Question: I am designing a website and need to re size large image into a dimension of 400Wx264H without loosing aspect ration.
I have worked on different version of code but all come back with the one or the other problem.
Right now i am resizing large images into with of 400W while maintaining the aspect ratio and then i allow user to select part of image using jCrop are selectable area is 350Wx230H.
Problem with this is sometime it adds black portion to the image if the image re sized height or width was smaller than 400W or 264H pixels.
I would appreciate if some can point me to the some thing similar that i have to do.
CODE FOR Upload and re-sizing image is BELOW
'''
public void ResizeImageFreeSize(string OriginalFile, string NewFile, int NewWidth, int MaxHeight, bool OnlyResizeIfWider, string fileExtension)
{
System.Drawing.Image FullsizeImage = System.Drawing.Image.FromFile(OriginalFile);
// Prevent using images internal thumbnail
//FullsizeImage.RotateFlip(System.Drawing.RotateFlipType.Rotate180FlipNone);
//FullsizeImage.RotateFlip(System.Drawing.RotateFlipType.Rotate180FlipNone);
//if (OnlyResizeIfWider)
//{
// if (FullsizeImage.Width <= NewWidth)
// {
// NewWidth = FullsizeImage.Width;
// }
//}
//int NewHeight = FullsizeImage.Height * NewWidth / FullsizeImage.Width;
//if (NewHeight > MaxHeight)
//{
// // Resize with height instead
// NewWidth = FullsizeImage.Width * MaxHeight / FullsizeImage.Height;
// NewHeight = MaxHeight;
//}
System.Drawing.Image NewImage = FullsizeImage.GetThumbnailImage(NewWidth, MaxHeight, null, IntPtr.Zero);
// Clear handle to original file so that we can overwrite it if necessary
FullsizeImage.Dispose();
// Save resized picture
if (fileExtension.ToLower() == ".jpg" || fileExtension.ToLower() == ".jpeg")
{
//NewImage.Save(NewFile, System.Drawing.Imaging.ImageFormat.Jpeg);
Encoder quality = Encoder.Quality;
var ratio = new EncoderParameter(quality, 100L);
var codecParams = new EncoderParameters(1);
codecParams.Param[0] = ratio;
NewImage.Save(NewFile, GetEncoder(ImageFormat.Jpeg), codecParams);
}
if (fileExtension.ToLower() == ".png")
{
NewImage.Save(NewFile, System.Drawing.Imaging.ImageFormat.Png);
}
if (fileExtension.ToLower() == ".gif")
{
NewImage.Save(NewFile, System.Drawing.Imaging.ImageFormat.Gif);
}
}
'''
ABOVE code upload the large image and re size it to fixed size of 400x264 pixels. but this approach stretches the image as i have comments the code which maintains the aspect ration.
After the Re-sized image is Uploaded i allow user to select the area from this image using jCrop are selectable is 350x230 pixels.
This works without any problem but images are stretched
'''
protected void btnCrop_Command(object sender, CommandEventArgs e)
{
cropImage();
// pnlImageDetails.Visible = true;
}
protected void cropImage()
{
var x = int.Parse(_xField.Value);
var y = int.Parse(_yField.Value);
var width = int.Parse(_widthField.Value);
var height = int.Parse(_heightField.Value);
string _CropImagePath = Session["_CropImagePath"].ToString();
using (var photo = System.Drawing.Image.FromFile(_CropImagePath))
using (var result =
new Bitmap(width, height, photo.PixelFormat))
{
result.SetResolution(photo.HorizontalResolution, photo.VerticalResolution);
using (var g = Graphics.FromImage(result))
{
// g.InterpolationMode = InterpolationMode.HighQualityBicubic;
g.InterpolationMode = InterpolationMode.HighQualityBicubic;
g.DrawImage(photo, new Rectangle(0, 0, width, height),
new Rectangle(x, y, width, height),
GraphicsUnit.Pixel);
photo.Dispose();
result.Save(_CropImagePath);
string filePath = _CropImagePath.ToString();
System.IO.FileInfo f = new System.IO.FileInfo(filePath);
string fileExtension = f.Extension;
string fileName = f.Name;
string[] fNameArray = fileName.Split('.');
string fileNewName = fNameArray[0] + "TN" + f.Extension;
Session["ArticleThumbnailImage"] = fileNewName;
string fileNewPath = Server.MapPath("../ImagesArticles/") + fileNewName;
ResizeImageFreeSize(filePath, fileNewPath, 170, 112, true, fileExtension);
}
}
}
'''
PART OF HTML CODE
'''
<div id="ImageEditorFrame" style="width:800px; height:350px; float:left; ">
<div style="width:404px; height:268px; margin-left:160px; margin-top:10px; padding-top:1px; background-image:url('images/Scale.png'); background-repeat:no-repeat;">
<div style="width:400px; height:264px; margin-left:3px; margin-top:2px; padding-top:1px; background-color:#f5f5f5;">
<asp:Image runat="server" ID="_imageEditor" ImageUrl="" Visible="true" />
</div>
<div style="margin-top:10px;">
<asp:Button ID="btnCrop" runat="server" style="float:left;" Text=" Crop Image " Visible="False" oncommand="btnCrop_Command" />
<input id="w" type="text" name="w" size="4" disabled="disabled">
<input id="h" type="text" name="h" size="4" disabled="disabled">(350x230)<br /><br />
<asp:Label ID="lblUplodedImgInfo" runat="server" Text=""></asp:Label>
</div>
</div>
<input type="hidden" runat="server" id="_xField" />
<input type="hidden" runat="server" id="_yField" />
<input type="hidden" runat="server" id="_widthField" />
<input type="hidden" runat="server" id="_heightField" />
</div>
var editorID = '<%= _imageEditor.ClientID %>';
jQuery(function () {
jQuery('#' + editorID).Jcrop({
onChange: showCoords,
onSelect: showCoords,
setSelect: [0, 0, 350, 230],
allowResize: false
});
});
function showCoords(c) {
var xField = document.getElementById('<%= _xField.ClientID %>');
var yField = document.getElementById('<%= _yField.ClientID %>');
var widthField = document.getElementById('<%= _widthField.ClientID %>');
var heightField = document.getElementById('<%= _heightField.ClientID %>');
xField.value = c.x;
yField.value = c.y;
widthField.value = 350;
heightField.value = 230;
$('#w').val(c.w);
$('#h').val(c.h);
}
'''
Screen Shot for idea

I would love to get it right where i can give user a functionality to select and area of an image and create a resized image from that. right now code is not giving a perfect result.
I would appreciate if someone can help me with this code of point me to a complete working example.
Regards
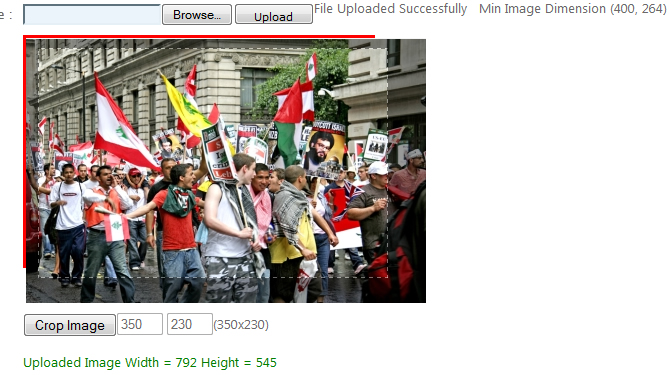
Answer: If I understand correctly, your ultimate goal is to end up with a 350x230px thumbnail image but you want the user to be able to choose the crop based on a 400x264px preview. Unfortunately you're forcing an aspect ratio on your preview which is why you're getting the distortion. If you instead treat the 400x264px dimension as minimums then you can generate thumbnails based on those mins that will not be distorted.
'''
public static void ResizeImageFreeSize(string OriginalFile, string NewFile, int MinWidth, int MinHeight, string FileExtension)
{
var NewHeight = MinHeight;
var NewWidth = MinWidth;
var OriginalImage = Image.FromFile(OriginalFile);
if (OriginalImage.Width < MinWidth || OriginalImage.Height < MinHeight)
throw new Exception(String.Format("Invalid Image Dimensions, please upload an image with minmum dimensions of {0}x{1}px", MinWidth.ToString(), MinHeight.ToString()));
// If the image dimensions are the same then make the new dimensions the largest of the two mins.
if (OriginalImage.Height == OriginalImage.Width)
NewWidth = NewHeight = (MinWidth > MinHeight) ? MinWidth : MinHeight;
else
{
if (MinWidth > MinHeight)
NewHeight = (int)(OriginalImage.Height * ((float)MinWidth / (float)OriginalImage.Width));
else
NewWidth = (int)(OriginalImage.Width * ((float)MinHeight / (float)OriginalImage.Height));
}
// Just resample the Original Image into a new Bitmap
var ResizedBitmap = new System.Drawing.Bitmap(OriginalImage, NewWidth, NewHeight);
// Saves the new bitmap in the same format as it's source image
FileExtension = FileExtension.ToLower().Replace(".","");
ImageFormat Format = null;
switch (FileExtension)
{
case "jpg":
Format = ImageFormat.Jpeg;
break;
case "gif":
Format = ImageFormat.Gif;
break;
case "png":
Format = ImageFormat.Png;
break;
default:
Format = ImageFormat.Png;
break;
}
ResizedBitmap.Save(NewFile, Format);
// Clear handle to original file so that we can overwrite it if necessary
OriginalImage.Dispose();
ResizedBitmap.Dispose();
}
'''